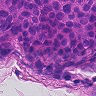
Metastatic tissue present: yes